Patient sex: F
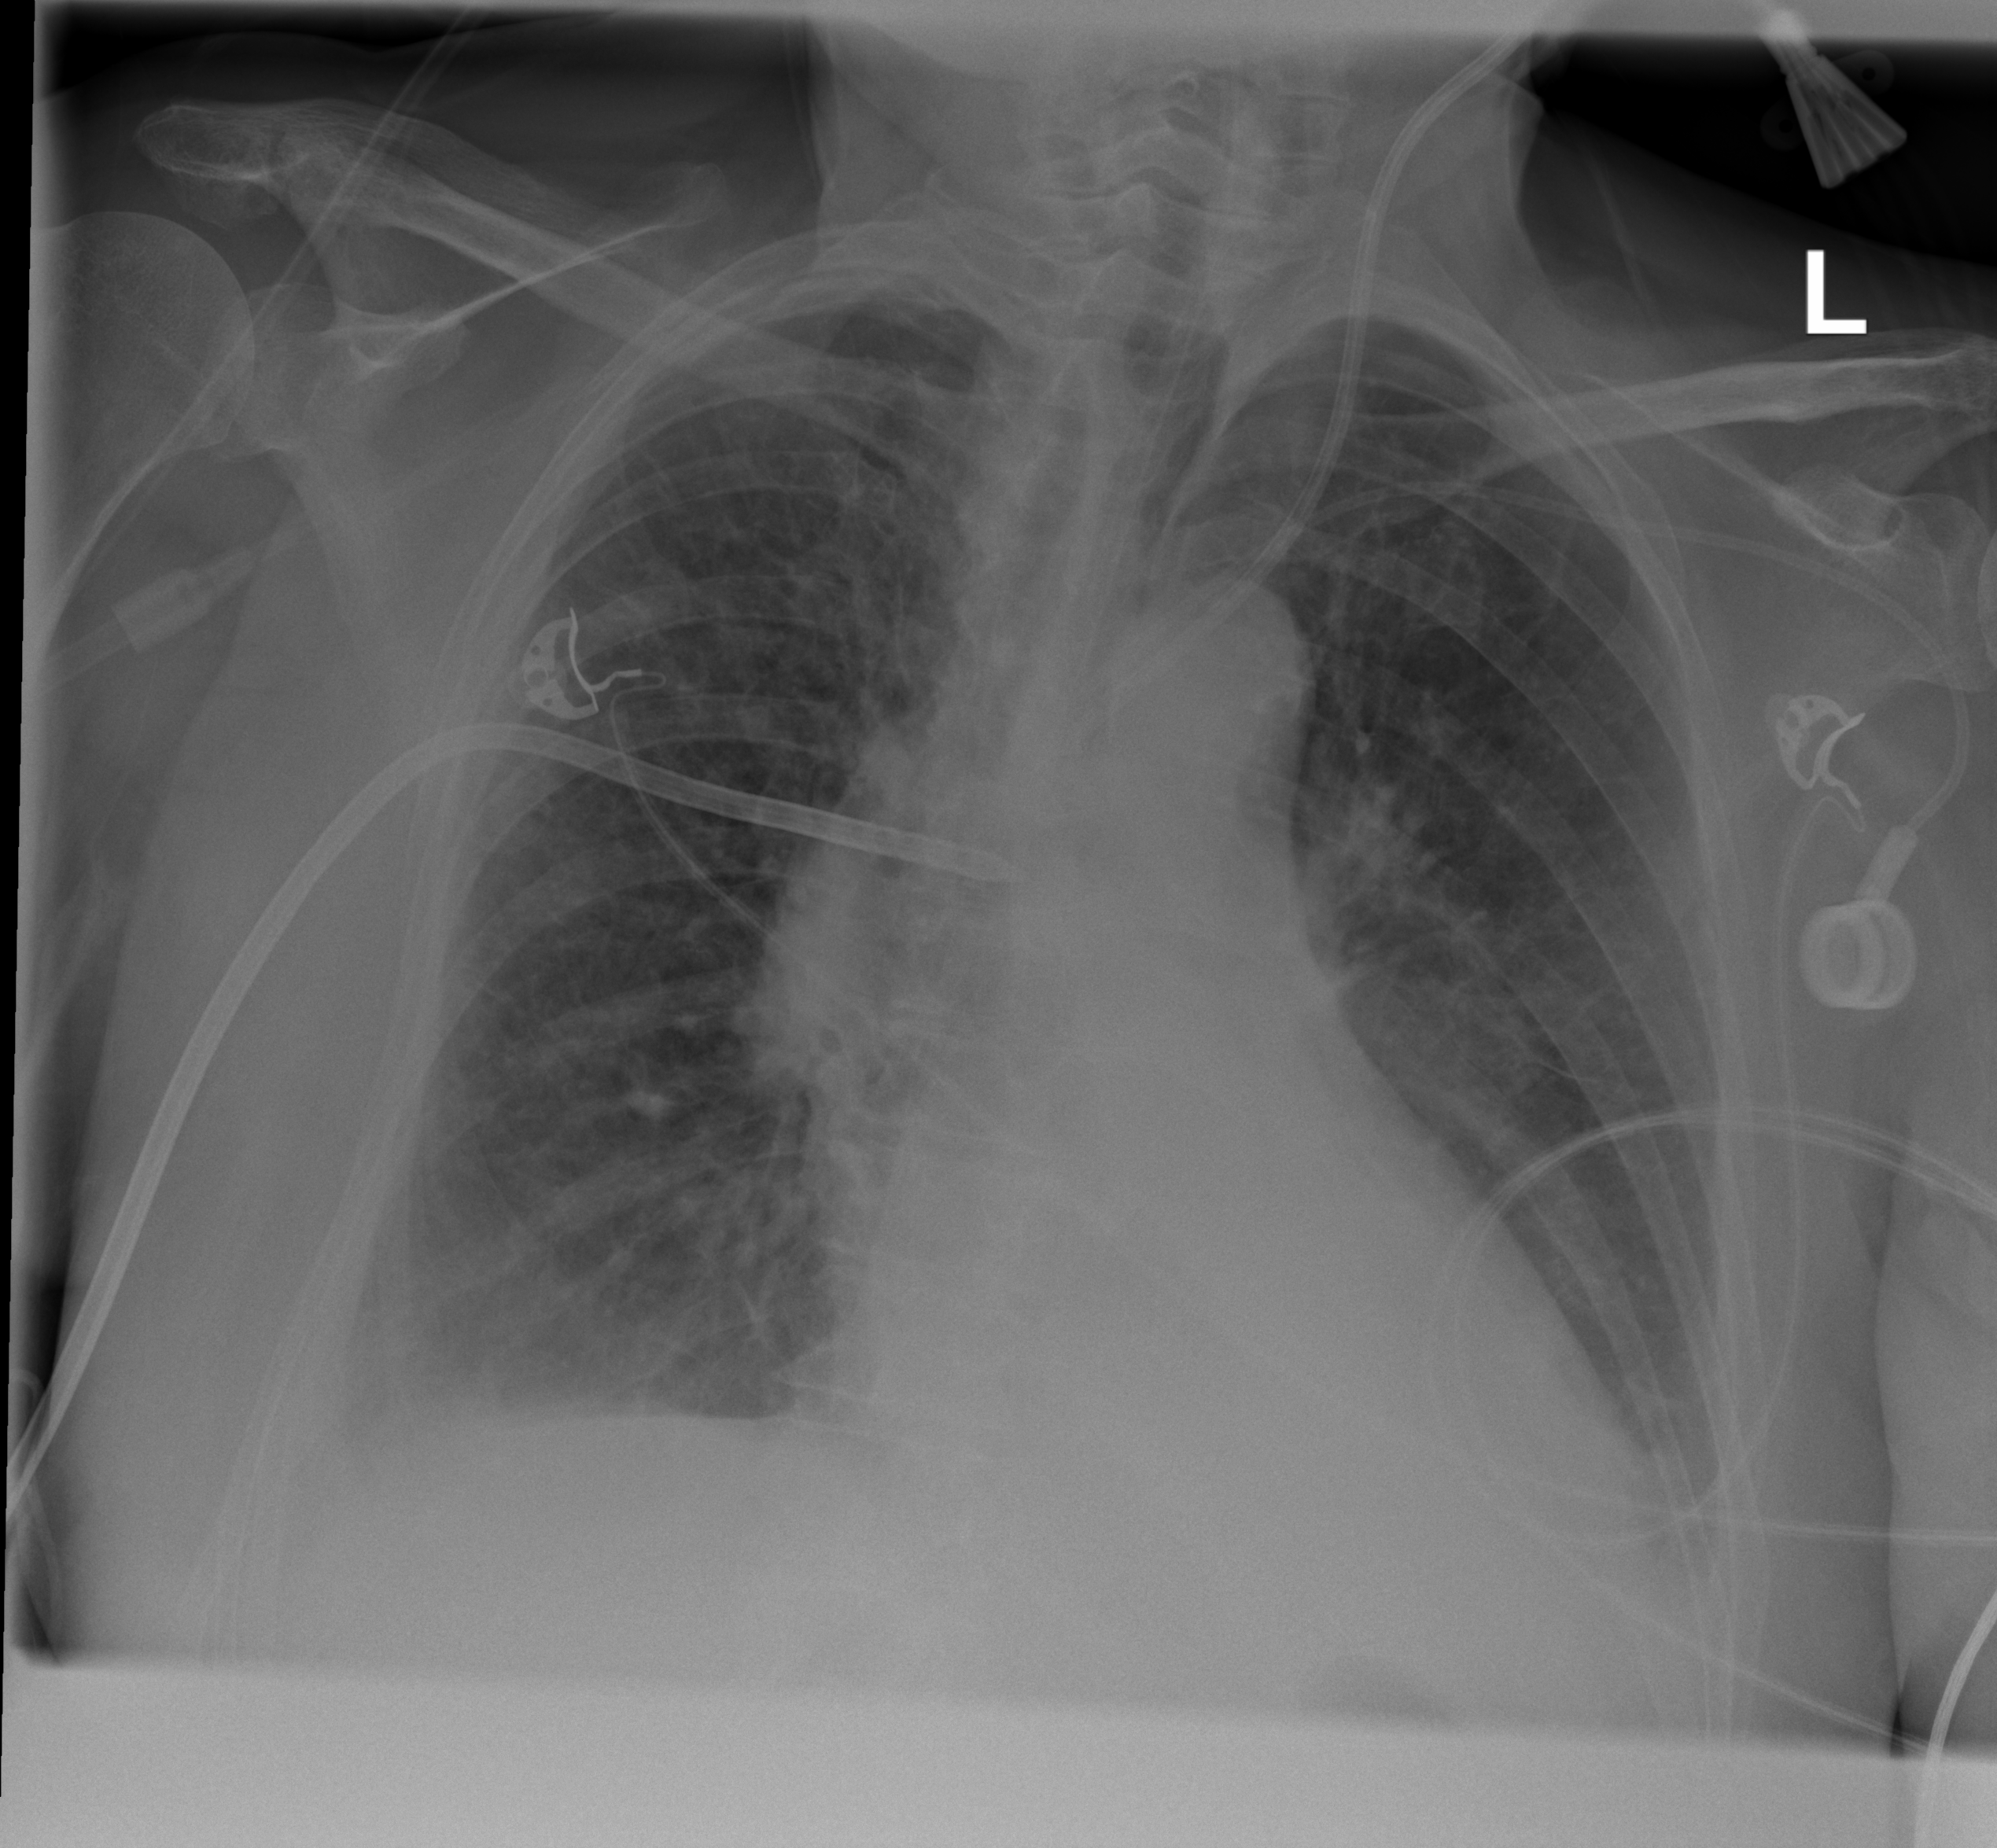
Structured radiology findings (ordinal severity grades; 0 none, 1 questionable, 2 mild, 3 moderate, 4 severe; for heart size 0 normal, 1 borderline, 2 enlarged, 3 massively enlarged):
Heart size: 1
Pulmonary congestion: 2
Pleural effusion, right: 2
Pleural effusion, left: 2
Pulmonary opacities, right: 2
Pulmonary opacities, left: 2
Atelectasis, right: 2
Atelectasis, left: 2